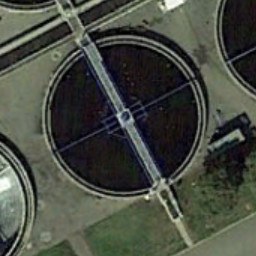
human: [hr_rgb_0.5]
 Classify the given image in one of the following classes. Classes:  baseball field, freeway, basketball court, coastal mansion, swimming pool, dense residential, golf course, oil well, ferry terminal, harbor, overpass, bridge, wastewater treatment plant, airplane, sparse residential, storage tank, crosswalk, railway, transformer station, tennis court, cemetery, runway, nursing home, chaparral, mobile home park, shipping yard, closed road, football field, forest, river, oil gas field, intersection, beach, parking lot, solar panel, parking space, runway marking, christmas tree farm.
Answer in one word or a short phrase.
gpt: wastewater treatment plant